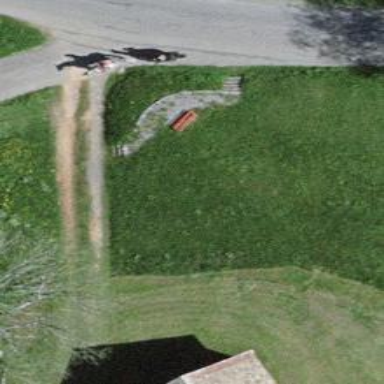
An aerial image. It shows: Bench.